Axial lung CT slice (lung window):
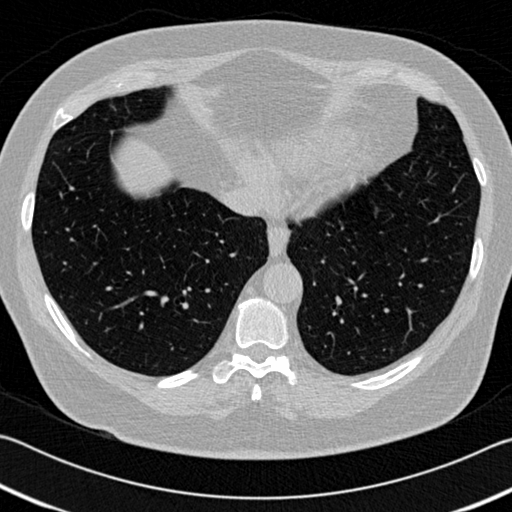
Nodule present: no